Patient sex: M
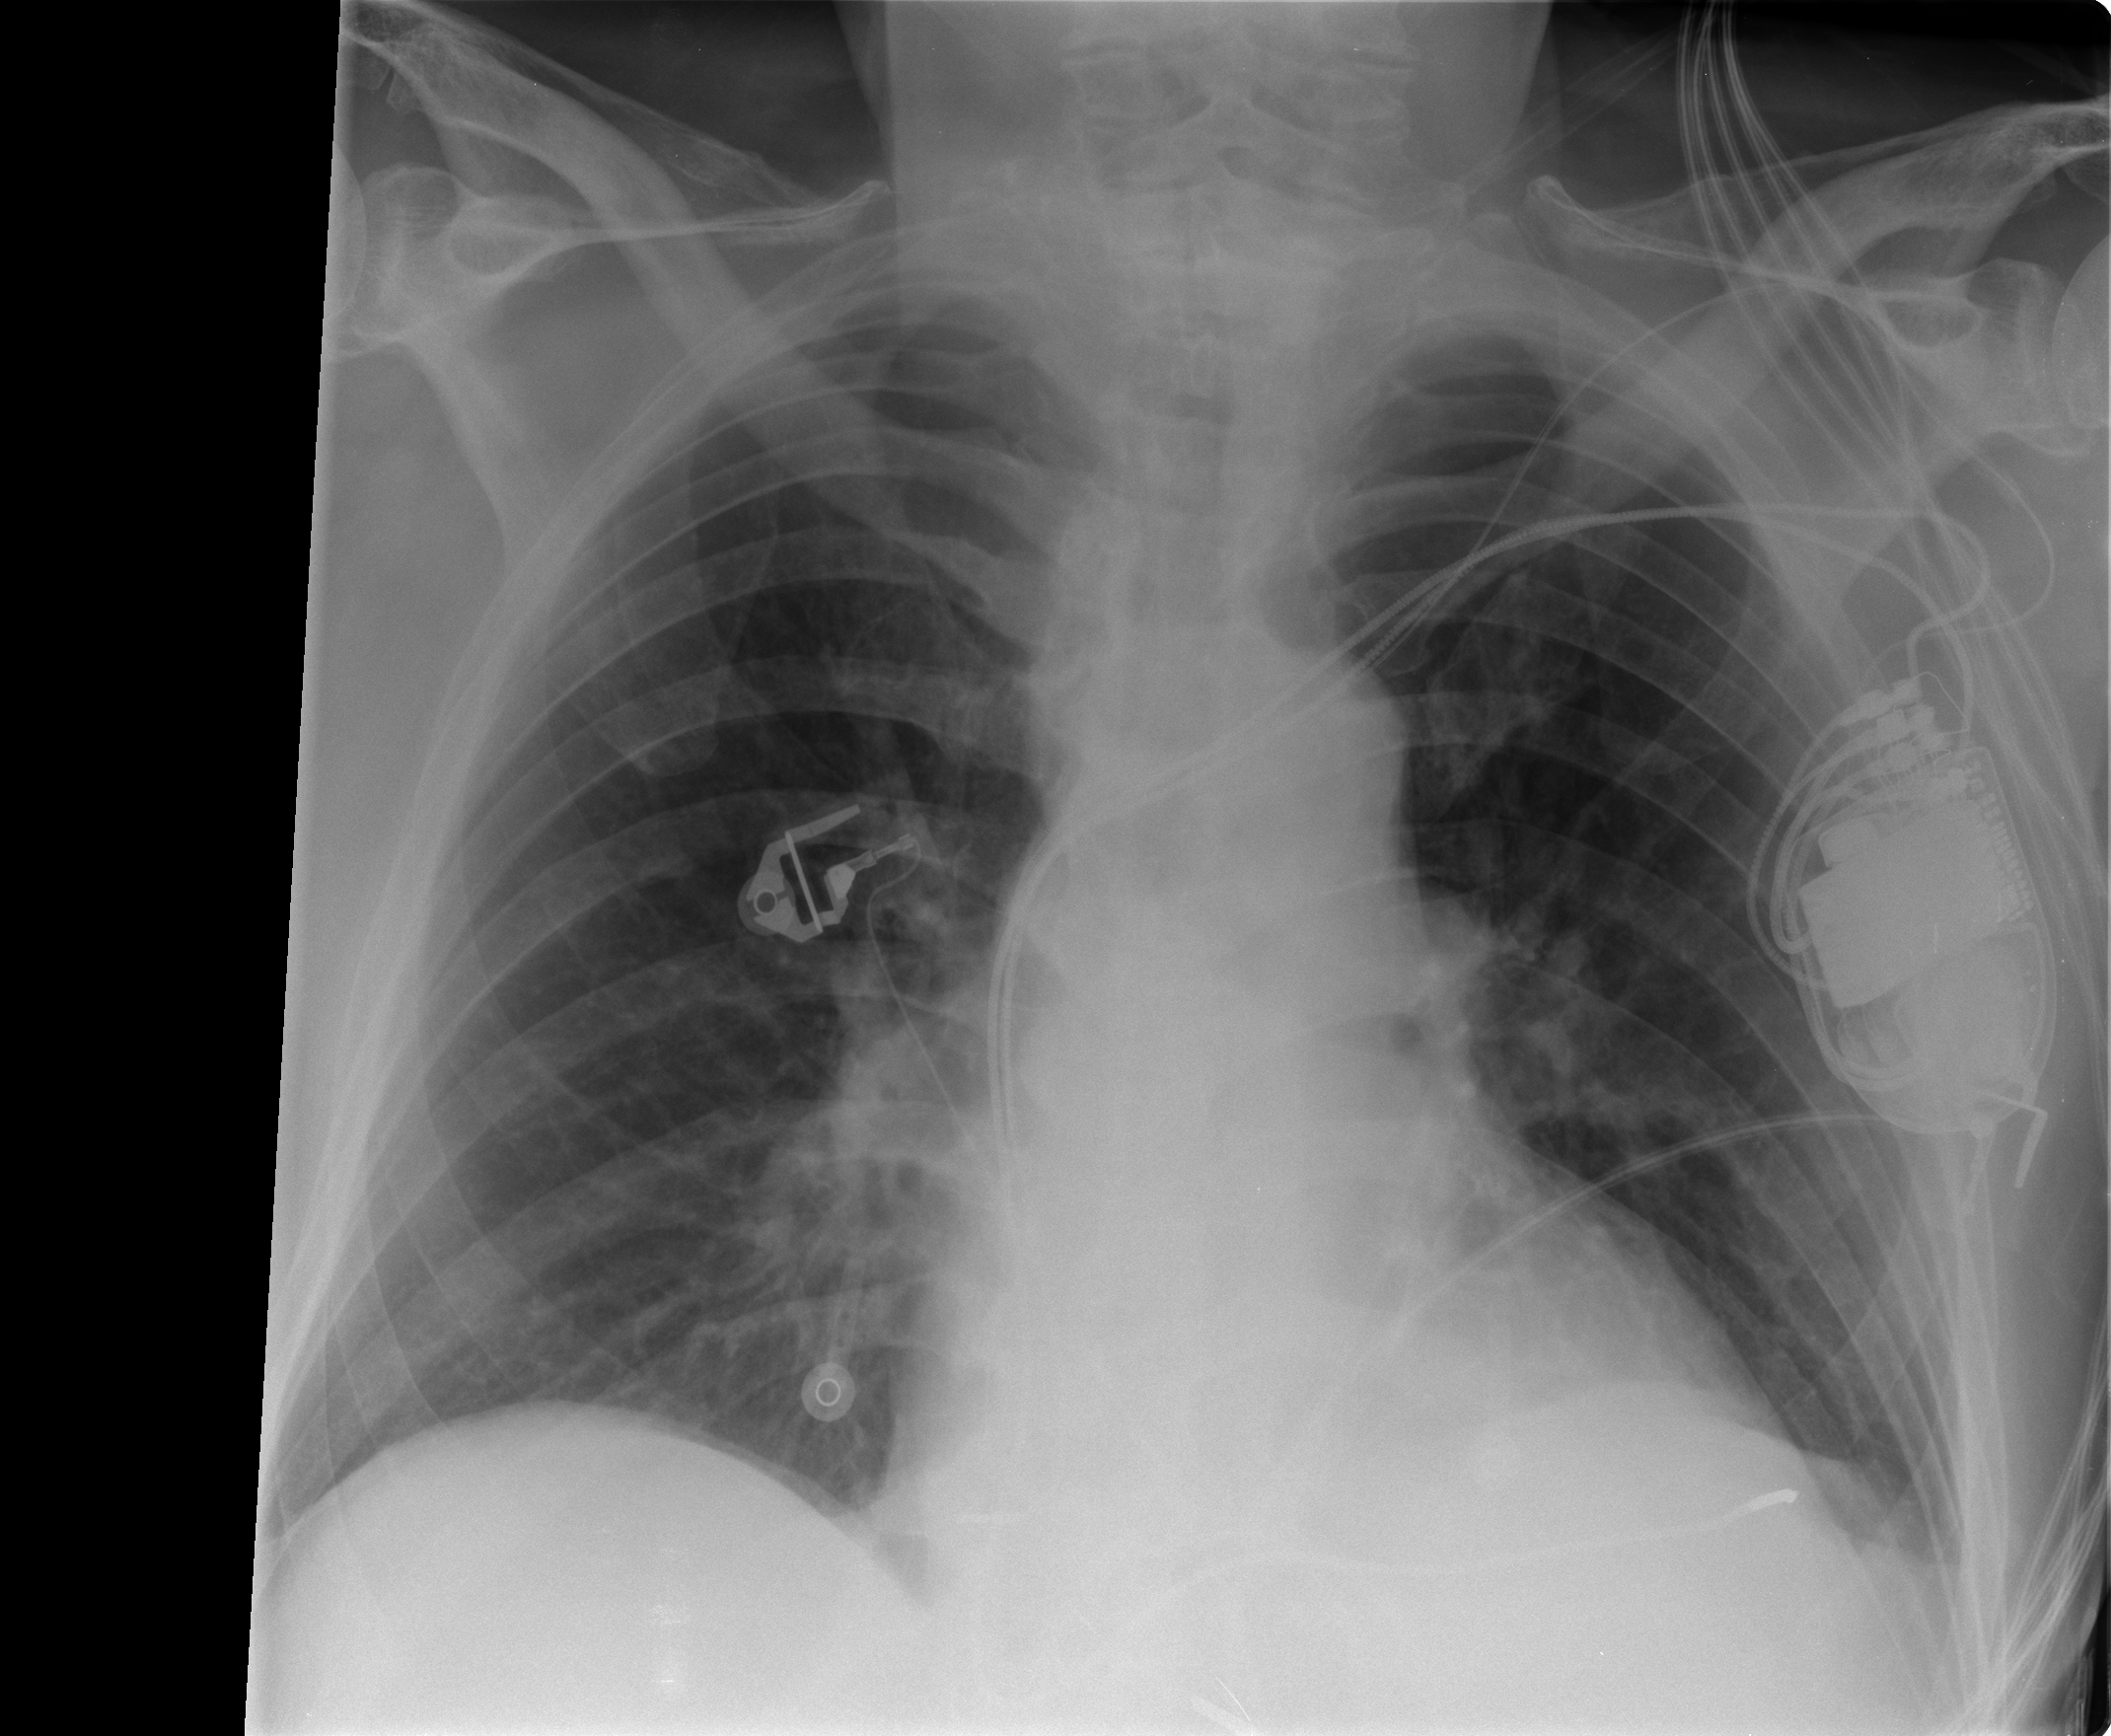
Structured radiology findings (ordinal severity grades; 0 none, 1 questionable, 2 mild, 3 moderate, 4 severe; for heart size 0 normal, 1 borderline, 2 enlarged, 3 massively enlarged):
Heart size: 2
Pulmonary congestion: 0
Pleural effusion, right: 0
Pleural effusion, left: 2
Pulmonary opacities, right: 0
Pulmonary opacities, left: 0
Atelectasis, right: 0
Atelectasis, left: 2